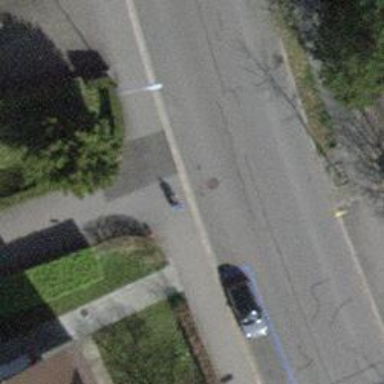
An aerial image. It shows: Unmarked crossing with traffic calming table on the road.